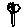
Label: flower